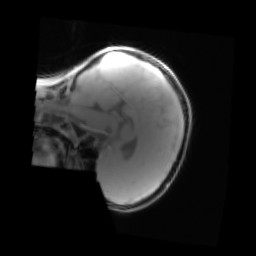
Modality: PDw
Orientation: sagittal
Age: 8
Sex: male
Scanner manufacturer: siemens
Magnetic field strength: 3 T
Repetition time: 0.25 s
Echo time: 0.00103 s